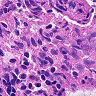
Metastatic tissue present: no